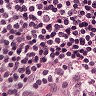
Metastatic tissue present: no